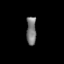
Tissue: prostate
Cell type: T cells
Senescence score: 0.7816
Nuclear area (px): 276
Mean DAPI intensity: 121.123